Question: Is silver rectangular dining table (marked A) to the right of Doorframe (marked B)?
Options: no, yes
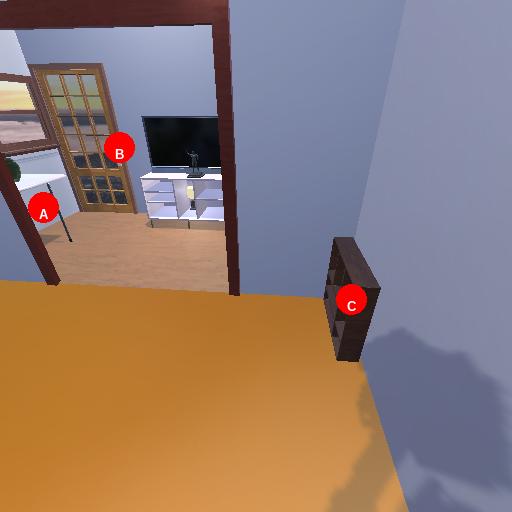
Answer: no